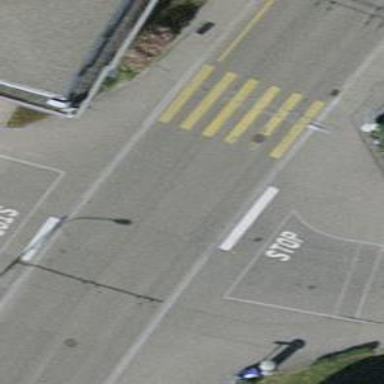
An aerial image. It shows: Unmarked crossing with traffic calming table.